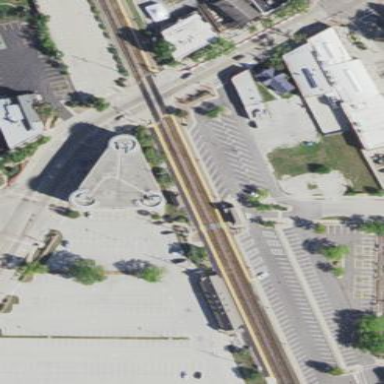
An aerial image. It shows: Platform for public transport and railway.